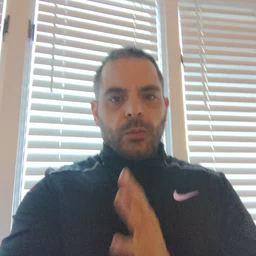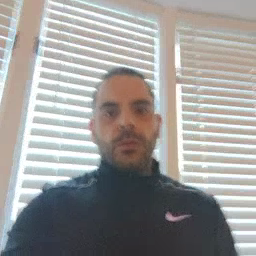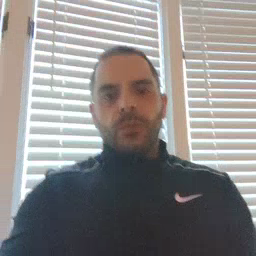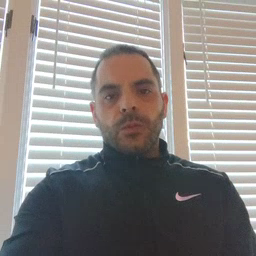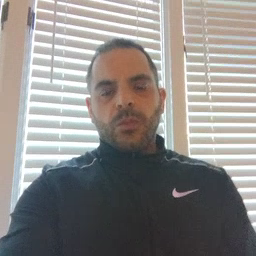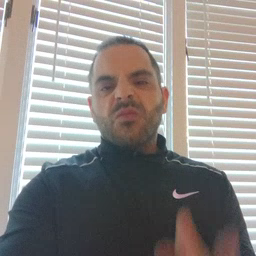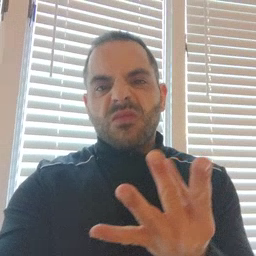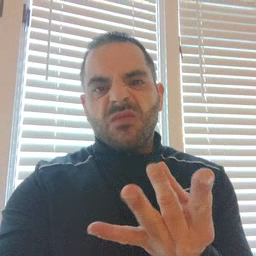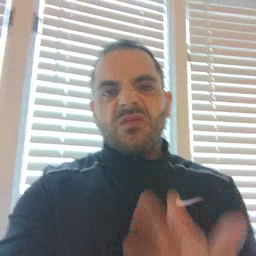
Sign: sticky